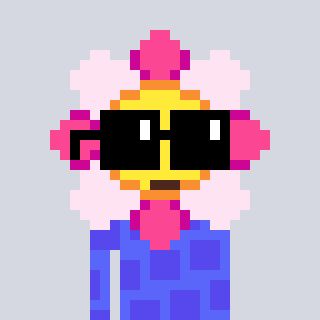
a pixel art character with square black sunglasses, a flower-shaped head and a purple-colored body on a cool background